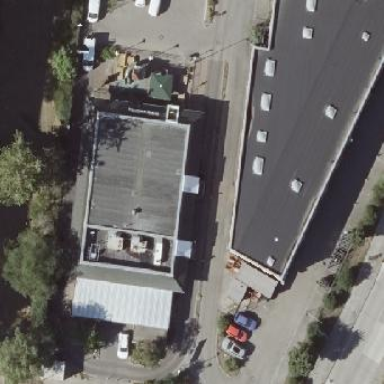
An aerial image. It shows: Fast food restaurant building.